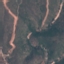
Label: HerbaceousVegetation